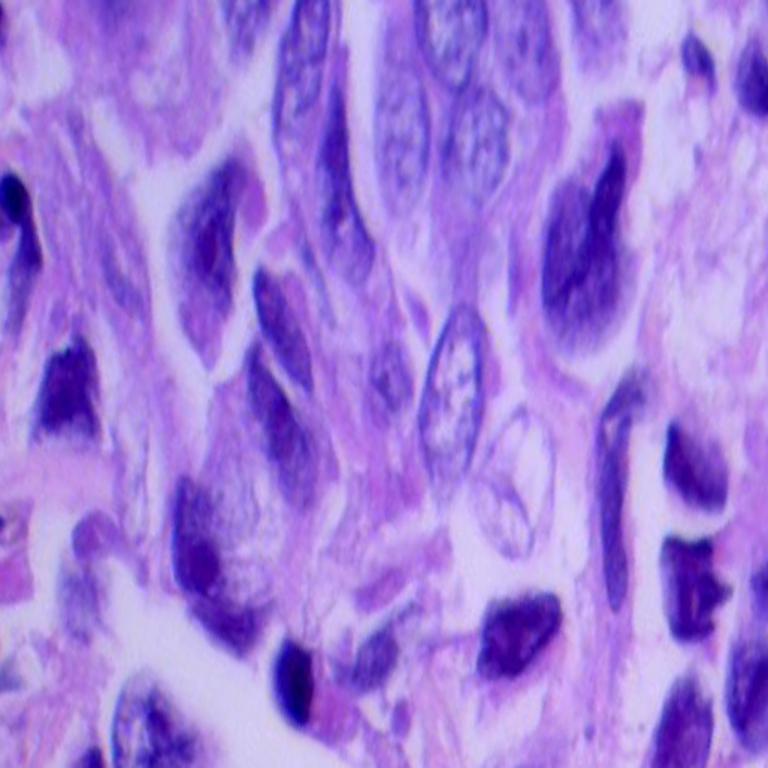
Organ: lung
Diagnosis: adenocarcinomas